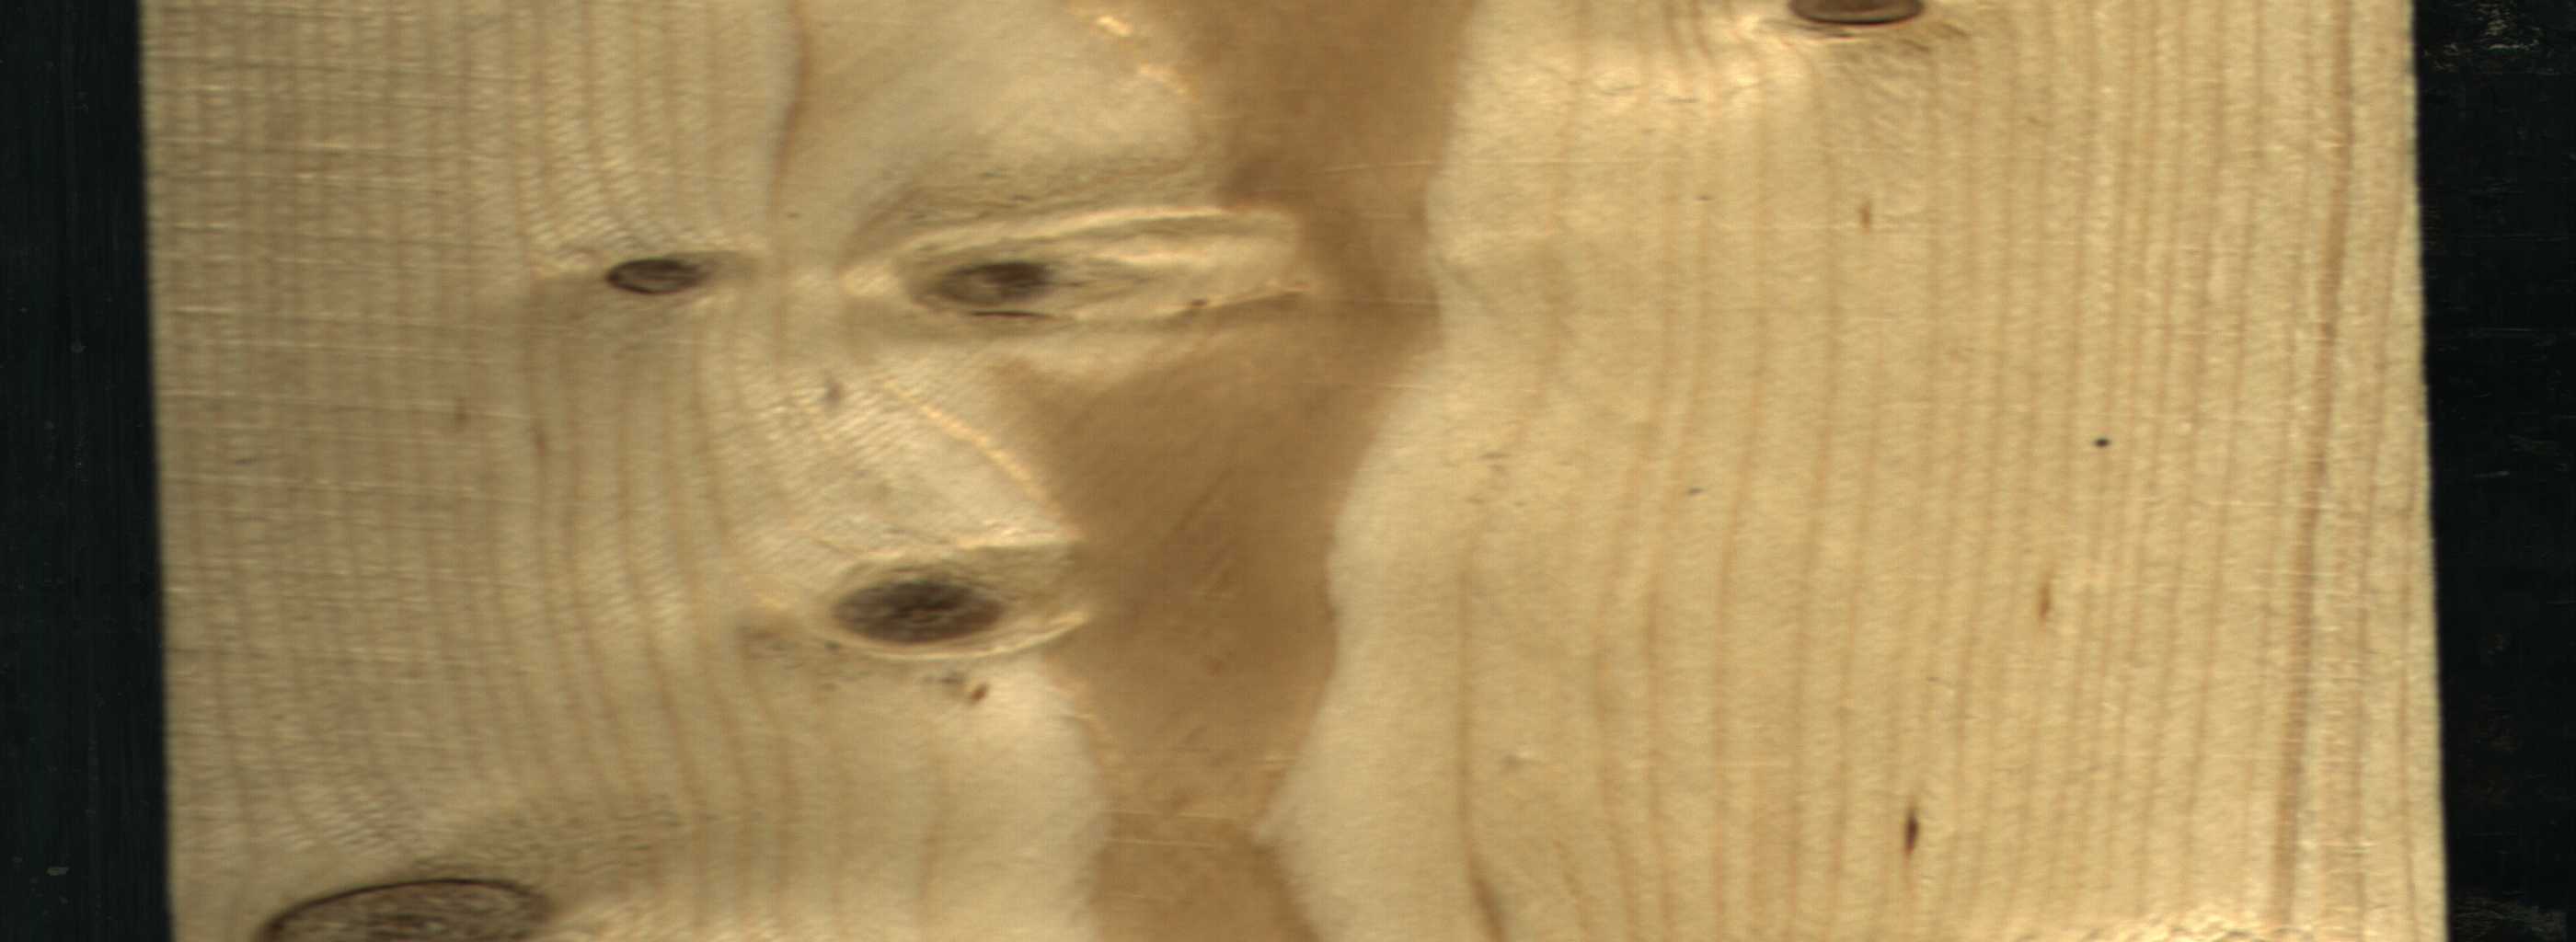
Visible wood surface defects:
Dead_Knot
Dead_Knot
Dead_Knot
Dead_Knot
Live_Knot